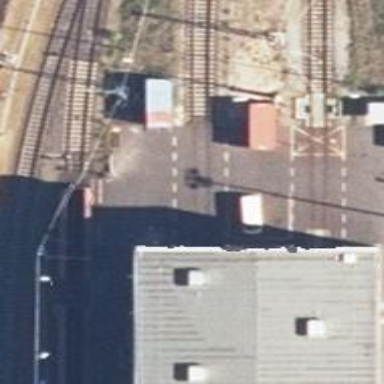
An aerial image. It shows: Railway line with contact line electrification. This is spur service line.